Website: bh-photo
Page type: payment
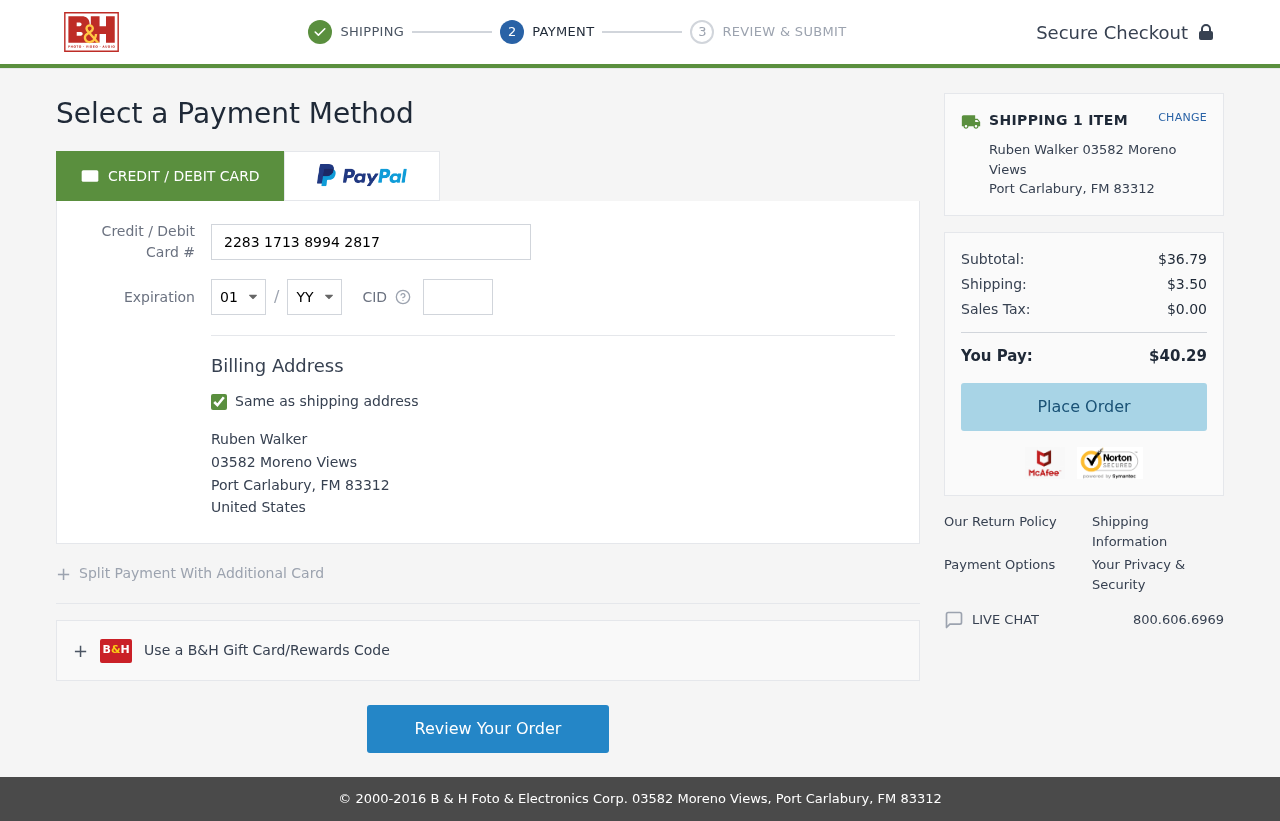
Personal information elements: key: PII_CARD_CVV
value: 613
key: PII_CARD_EXPIRY_MONTH
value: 01
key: PII_CARD_EXPIRY_YEAR
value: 28
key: PII_CARD_NUMBER
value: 2283 1713 8994 2817
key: PII_CITY
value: Port Carlabury
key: PII_COUNTRY
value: United States
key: PII_FULLNAME
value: Ruben Walker
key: PII_POSTCODE
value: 83312
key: PII_STATE_ABBR
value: FM
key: PII_STREET
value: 03582 Moreno Views
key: PII_FULLNAME2
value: Ruben Walker
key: PII_CITY2
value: Port Carlabury
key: PII_STATE_ABBR2
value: FM
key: PII_POSTCODE_FULL
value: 83312
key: PII_POSTCODE_NUMERIC
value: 83312
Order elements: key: ORDER_NUM_ITEMS
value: SHIPPING 1 ITEM
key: ORDER_SUBTOTAL
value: $36.79
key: ORDER_SHIPPING_COST
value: $3.50
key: ORDER_TAX
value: $0.00
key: ORDER_TOTAL
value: $40.29